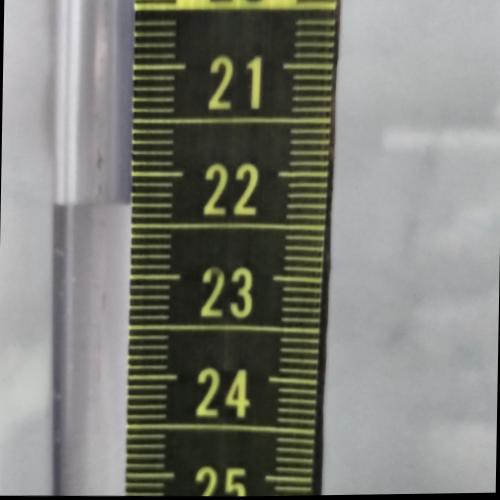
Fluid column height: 22.3 cm